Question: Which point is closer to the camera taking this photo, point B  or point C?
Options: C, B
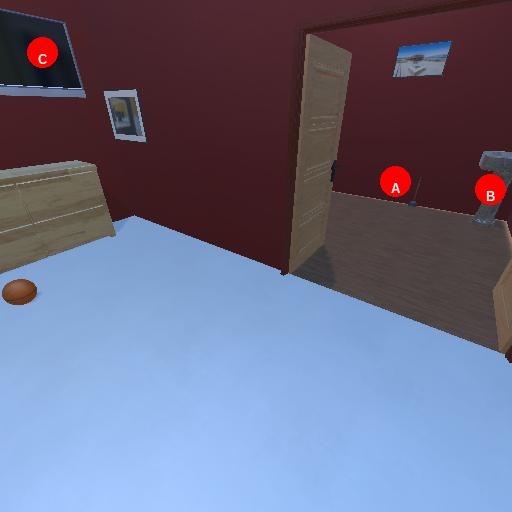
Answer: C